Interaction volume radius: 5 \u00c5
Interaction volume height: 15 \u00c5
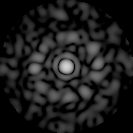
Disorder parameter: 0.8762